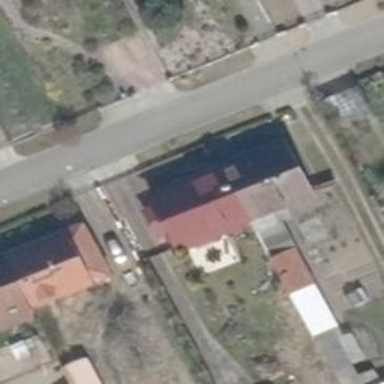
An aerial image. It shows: Gabled roof house.